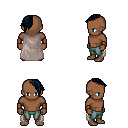
a pixel art fantasy rpg character, male body template, human, dark skin, gray cape, teal pants, raven long mohawk hairstyle, leather bracers, four views (front, back, left, right), 2x2 character sprite sheet, small pixel art, hard edges, no anti-aliasing